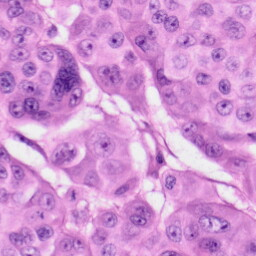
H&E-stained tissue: Skin